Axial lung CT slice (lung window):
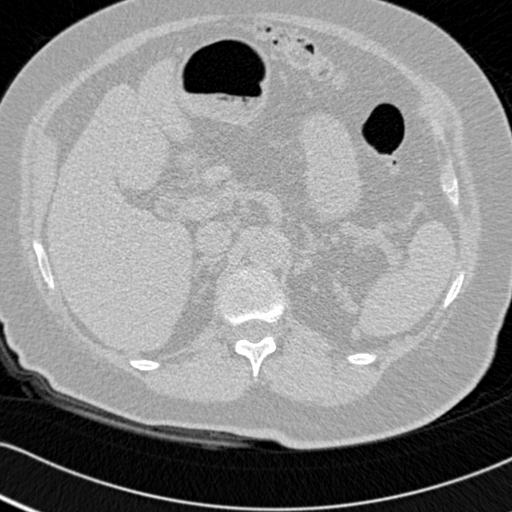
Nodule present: no